Question: Here is my table layout:

And here is my SQL query:
'''
SELECT
Claim.ClaimId,
Store.Ncpdp,
Claim.RxNumber,
Claim.RefillNumber,
Store.StoreId,
Patient.FirstName,
Patient.MiddleNameInitial,
Patient.LastName,
Patient.NameSuffix
FROM Claim
INNER JOIN Store
ON Claim.StoreId = Store.StoreId
INNER JOIN ClaimPatient
ON Claim.ClaimId = ClaimPatient.ClaimId
INNER JOIN Patient
ON ClaimPatient.PatientId = Patient.PatientId
'''
How would I write this in LINQ in both normal and Lambda formats?
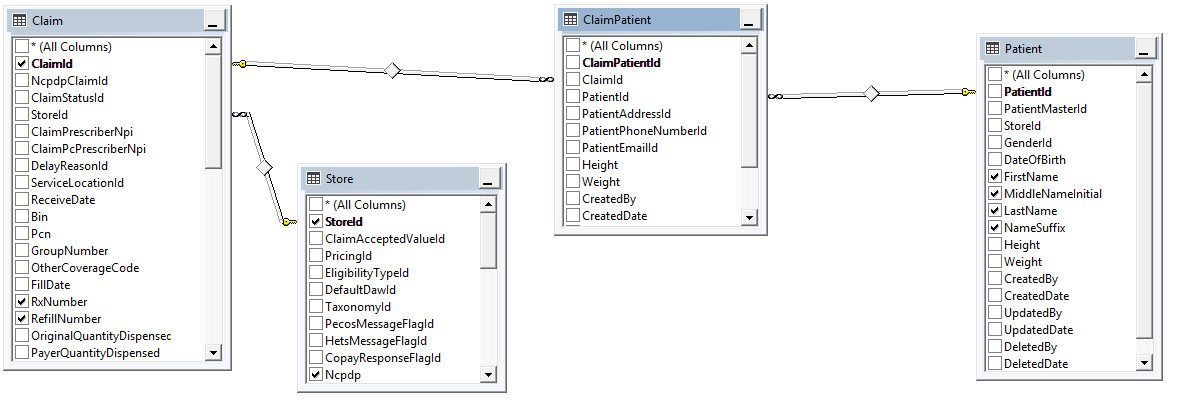
Answer: Here's the query expression of your SQL query (it's recommended over the lambda expression, much simpler to deal with):
'''
var data = from claim in Claims
join store in Stores on claim.StoreId equals store.StoreId
join claimPatient in ClaimPatients on claim.ClaimId equals claimPatient.ClaimId
join patient in Patients on claimPatient.PatientId equals patient.PatientId
select new
{
claim.ClaimId,
store.Ncpdp,
claim.RxNumber,
claim.RefillNumber,
store.StoreId,
patient.FirstName,
patient.MiddleNameInitial,
patient.LastName,
patient.NameSuffix
};
'''
If you want it here's the lambda version:
'''
var data =
Claims.Join(Stores, claim => claim.StoreId, store => store.StoreId, (claim, store) =>
new { claim.ClaimId, claim.RxNumber, claim.RefillNumber, store.Ncpdp, store.StoreId })
.Join(ClaimPatients, claim => claim.ClaimId, cp => cp.ClaimId, (claim, cp) =>
new { claim.ClaimId, claim.RxNumber, claim.RefillNumber, claim.Ncpdp,claim.StoreId, cp.PatientId })
.Join(Patients, c => c.PatientId, p => p.PatientId, (c, p) => new
{
c.ClaimId,
c.Ncpdp,
c.RxNumber,
c.RefillNumber,
c.StoreId,
p.FirstName,
p.MiddleNameInitial,
p.LastName,
p.NameSuffix
});
'''